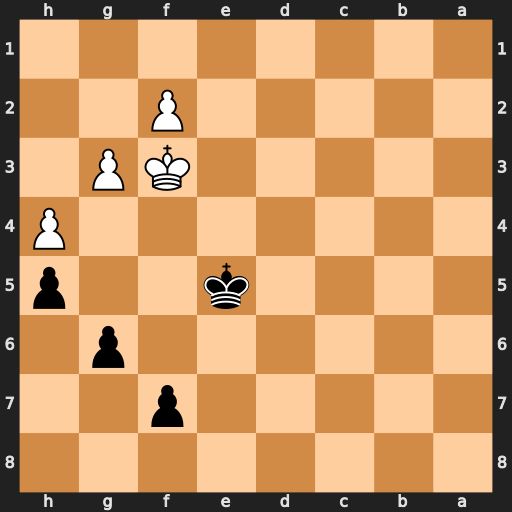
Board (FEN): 8/5p2/6p1/4k2p/7P/5KP1/5P2/8
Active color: b
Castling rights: -
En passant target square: -
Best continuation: Kf5 Kg2 Ke4 f4 Ke3